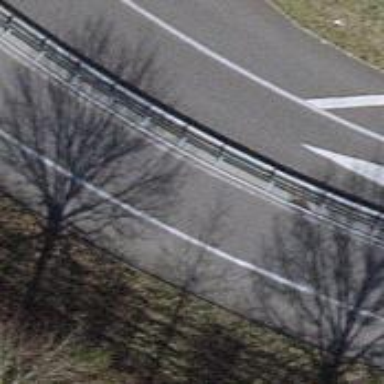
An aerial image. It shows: Asphalt motorway link.